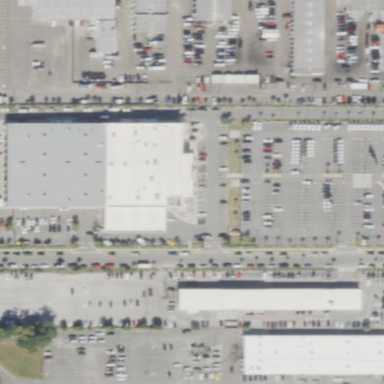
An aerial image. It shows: Marketplace that specializes in selling cars.